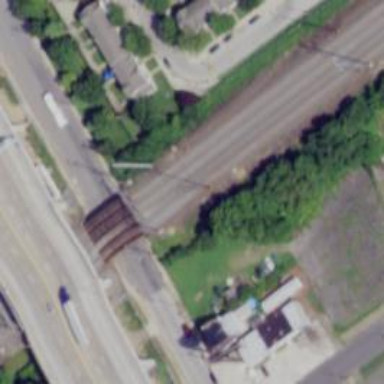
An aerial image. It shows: Bridge over electrified railway with contact line.